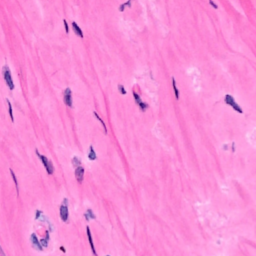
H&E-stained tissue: Breast